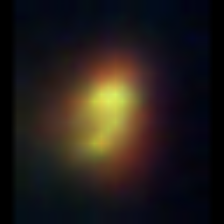
Taxon: NanoPlankton
Group: Other